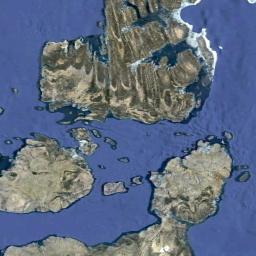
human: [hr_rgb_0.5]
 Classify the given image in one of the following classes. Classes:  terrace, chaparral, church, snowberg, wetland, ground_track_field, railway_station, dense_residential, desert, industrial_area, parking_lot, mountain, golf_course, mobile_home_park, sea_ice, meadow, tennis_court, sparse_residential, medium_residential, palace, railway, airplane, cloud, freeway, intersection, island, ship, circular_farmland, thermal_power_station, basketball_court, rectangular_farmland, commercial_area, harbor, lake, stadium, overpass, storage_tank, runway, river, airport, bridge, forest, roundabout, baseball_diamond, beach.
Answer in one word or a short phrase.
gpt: island